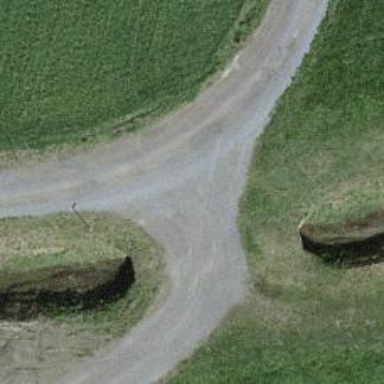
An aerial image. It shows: Track road on bridge with pebblestone surface of grade 2 tracktype.